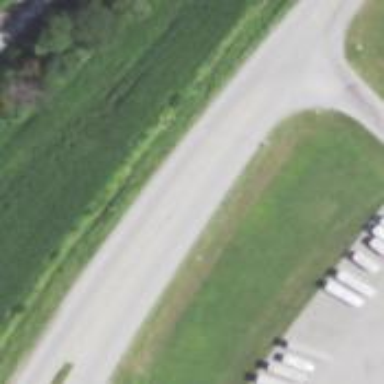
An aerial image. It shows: Road with "through" markings.